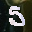
Label: 5